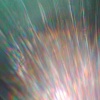
Label: sunburn